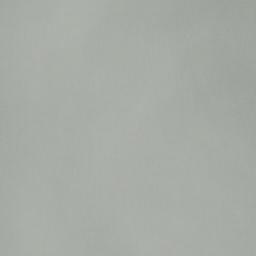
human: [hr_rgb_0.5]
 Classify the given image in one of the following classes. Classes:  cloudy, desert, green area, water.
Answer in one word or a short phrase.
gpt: cloudy